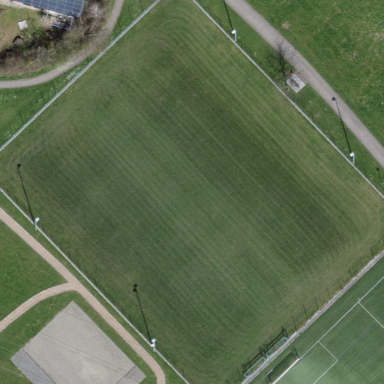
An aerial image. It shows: Grass pitch designated for soccer.